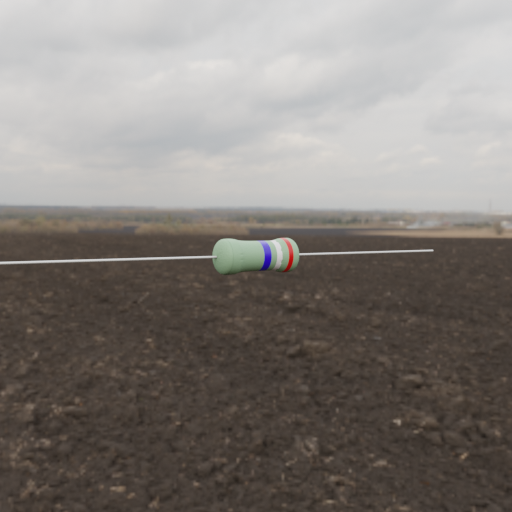
Resistor colour bands (in order): blue, white, red